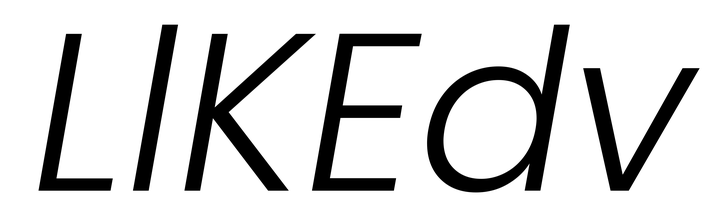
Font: Poppins-LightItalic